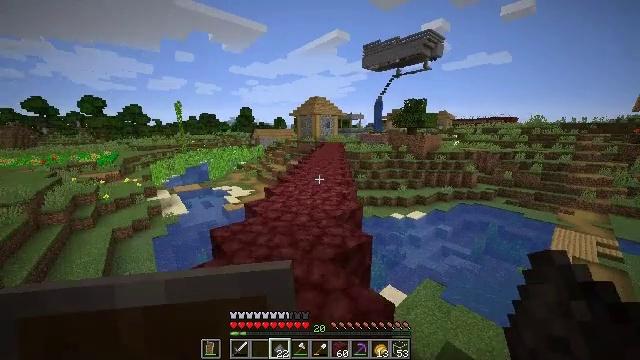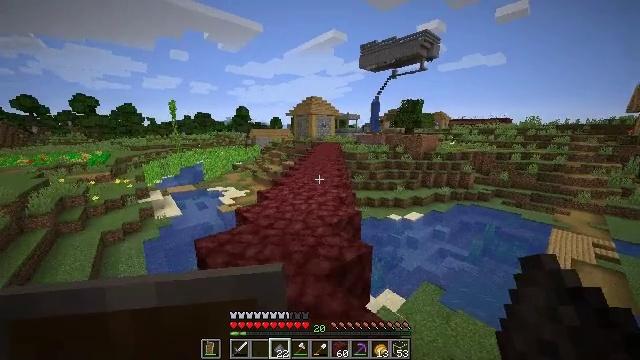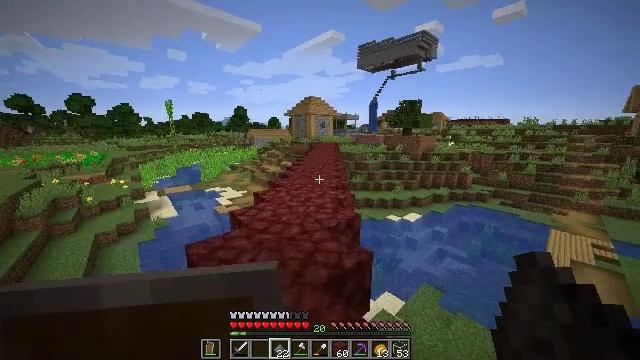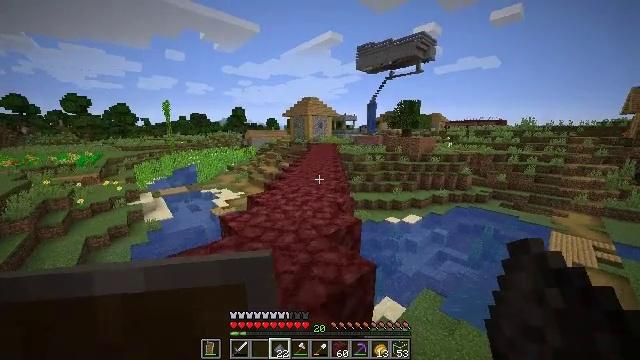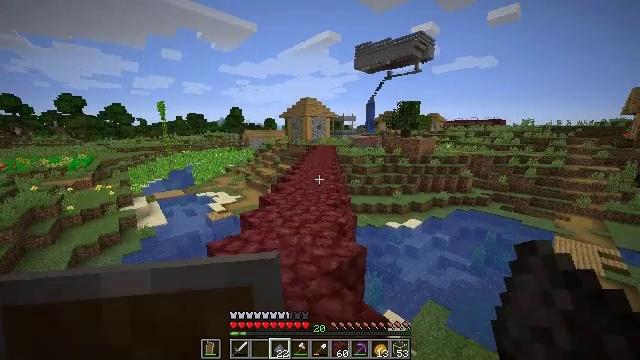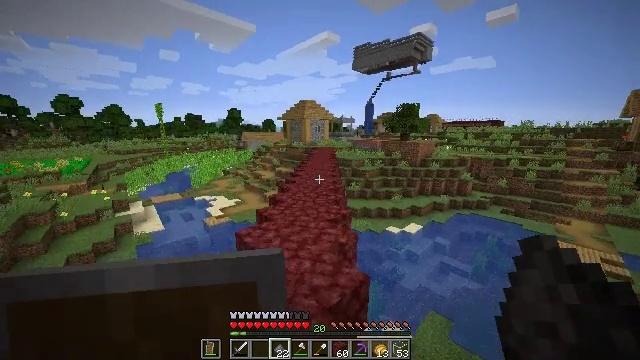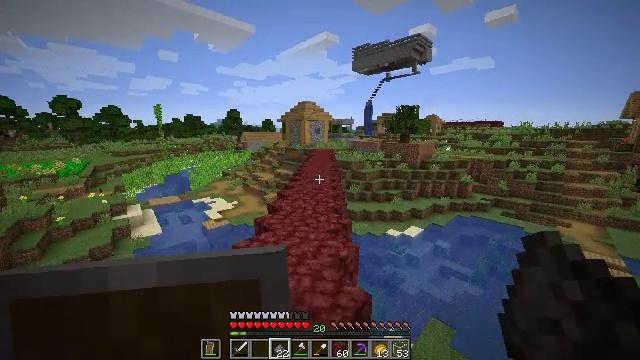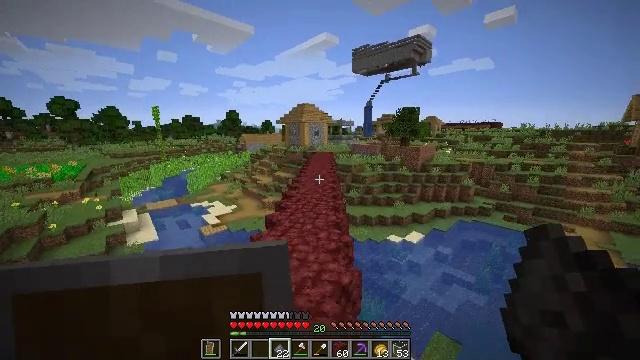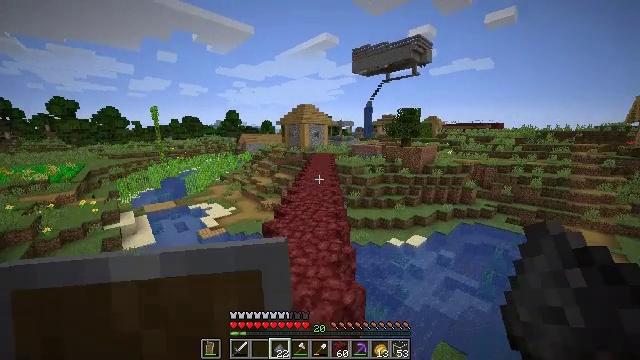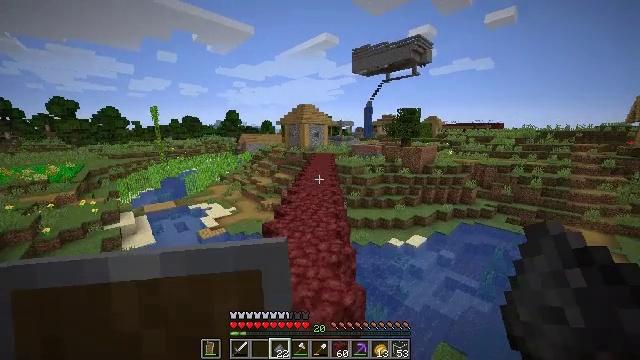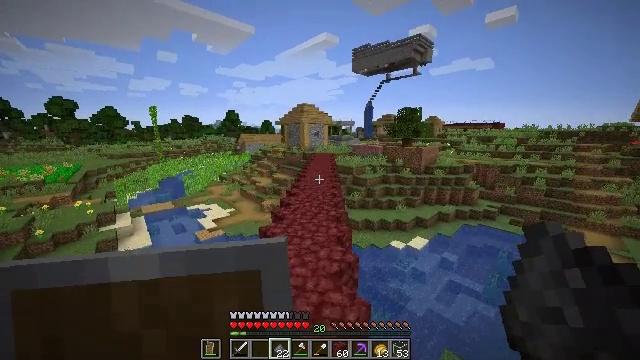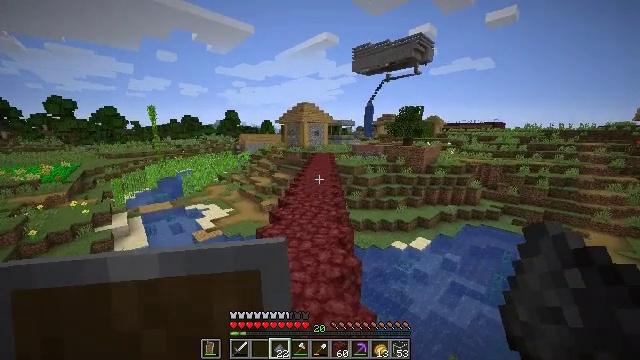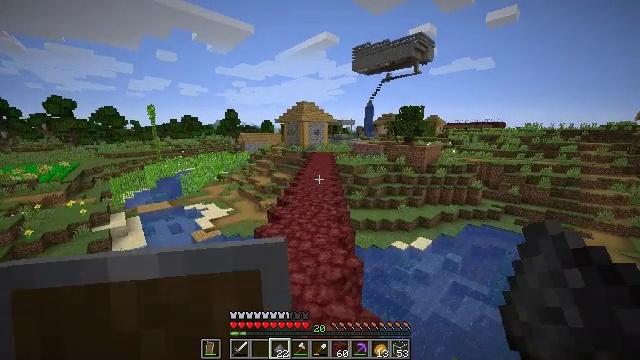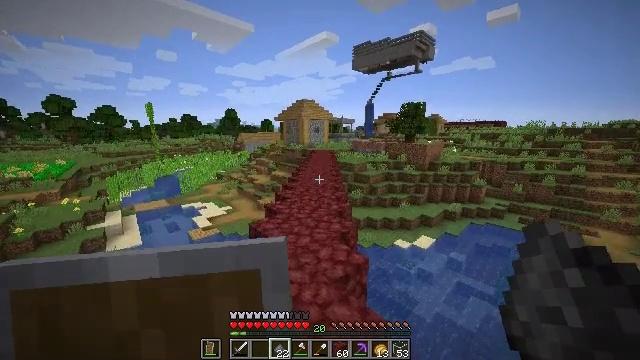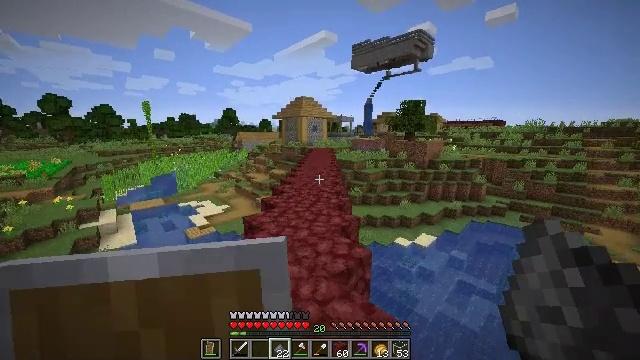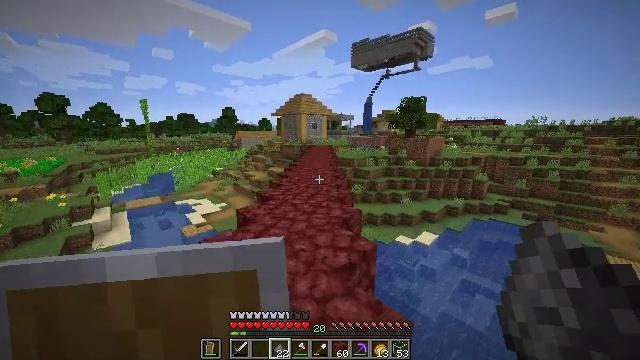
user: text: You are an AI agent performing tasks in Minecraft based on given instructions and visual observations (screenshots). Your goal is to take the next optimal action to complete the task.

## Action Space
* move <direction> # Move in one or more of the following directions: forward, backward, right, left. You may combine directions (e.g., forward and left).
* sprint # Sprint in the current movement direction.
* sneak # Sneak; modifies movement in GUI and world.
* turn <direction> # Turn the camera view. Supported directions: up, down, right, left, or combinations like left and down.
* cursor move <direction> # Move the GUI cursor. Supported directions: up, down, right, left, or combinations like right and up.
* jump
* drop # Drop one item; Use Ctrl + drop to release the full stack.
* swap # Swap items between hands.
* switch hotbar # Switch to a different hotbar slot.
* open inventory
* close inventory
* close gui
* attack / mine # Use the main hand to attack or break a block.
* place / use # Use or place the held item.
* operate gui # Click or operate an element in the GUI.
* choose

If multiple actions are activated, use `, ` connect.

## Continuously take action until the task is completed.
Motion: motion action
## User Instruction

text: Mine sand by the water.
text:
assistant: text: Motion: move forward
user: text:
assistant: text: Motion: move forward
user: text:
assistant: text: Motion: move forward
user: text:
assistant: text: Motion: move forward, jump
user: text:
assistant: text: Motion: move forward, jump
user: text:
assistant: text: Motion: move forward, jump
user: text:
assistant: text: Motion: move forward, jump
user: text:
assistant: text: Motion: move forward, jump
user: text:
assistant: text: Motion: move forward, jump
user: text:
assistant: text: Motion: move forward, jump
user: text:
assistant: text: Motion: move forward, jump
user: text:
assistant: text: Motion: move forward, jump
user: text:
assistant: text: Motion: move forward, jump
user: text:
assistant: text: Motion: move forward, jump
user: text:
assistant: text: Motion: move forward, jump
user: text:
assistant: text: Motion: move forward, jump
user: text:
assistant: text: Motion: move forward, jump
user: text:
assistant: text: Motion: move forward, jump
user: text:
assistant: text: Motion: move forward, jump
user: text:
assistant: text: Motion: move forward, jump
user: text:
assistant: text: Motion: move forward, jump
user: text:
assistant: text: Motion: move forward, jump
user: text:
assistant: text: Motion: move forward, jump
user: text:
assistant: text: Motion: move forward, jump
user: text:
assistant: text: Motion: move forward, jump
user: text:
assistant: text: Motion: move forward, jump
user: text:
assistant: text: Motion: move forward, jump
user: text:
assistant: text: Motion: move forward, jump
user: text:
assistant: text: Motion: move forward, jump
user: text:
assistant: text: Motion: move forward, jump